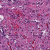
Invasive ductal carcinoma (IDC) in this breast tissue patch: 1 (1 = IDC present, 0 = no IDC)